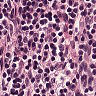
Metastatic tissue present: no